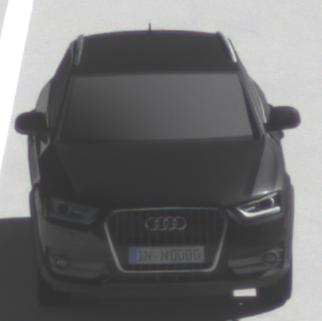
Make: Audi
Model: Q3 1.4 TFSI
Detailed model: Q3 (8U)
Model produced from: 2013/07
Model produced until: 2014/10
Doors: 5
Color: black
Road condition: dry road
Daytime: morning or afternoon
Contrast: high contrast